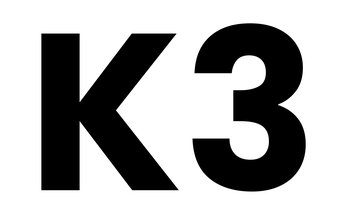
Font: Poppins-Bold